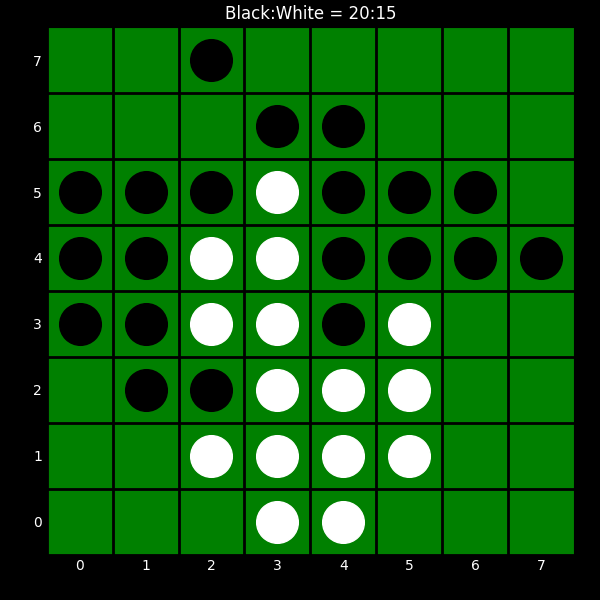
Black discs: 20
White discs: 15